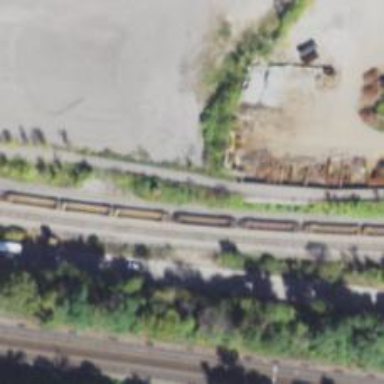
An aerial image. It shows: Abandoned railway with historic bridge.